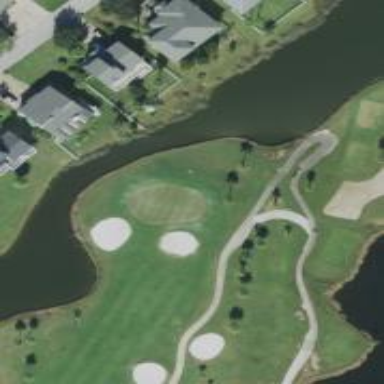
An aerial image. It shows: Path for both road and golf.